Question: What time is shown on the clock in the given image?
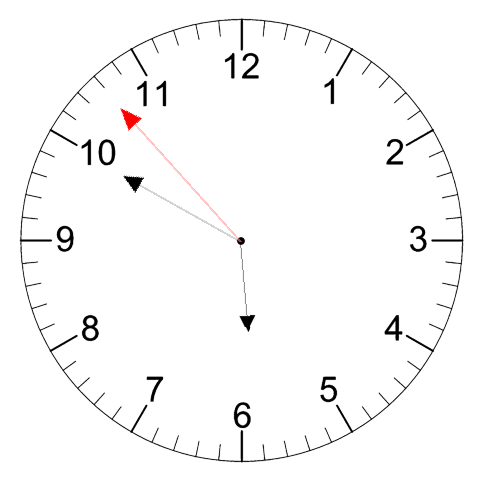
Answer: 05:49:53